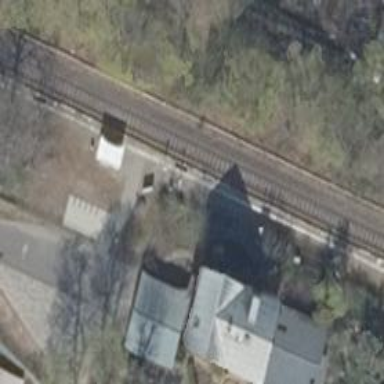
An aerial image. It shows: Public transport station located at railway halt.